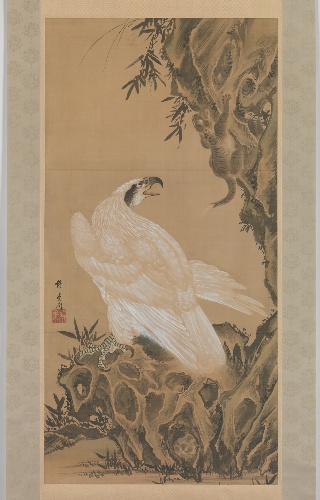
Artist: Kawanabe Kyōsai 河鍋暁斎
Artist bio: Japanese, 1831–1889
Date: 1885
Object type: Hanging scroll
Classification: Paintings
Medium: Hanging scroll; ink and color on paper
Culture: Japan
Period: Meiji period (1868–1912)
Dimensions: Image: 65 5/8 × 32 3/4 in. (166.7 × 83.2 cm)
Overall with mounting: 111 3/4 in. × 42 1/2 in. (283.8 × 108 cm)
Overall with knobs: 111 3/4 in. × 47 3/4 in. (283.8 × 121.3 cm)
Department: Asian Art
Credit line: Charles Stewart Smith Collection, Gift of Mrs. Charles Stewart Smith, Charles Stewart Smith Jr., and Howard Caswell Smith, in memory of Charles Stewart Smith, 1914
Accession year: 1914
Repository: Metropolitan Museum of Art, New York, NY
Tags: Animals|Eagles